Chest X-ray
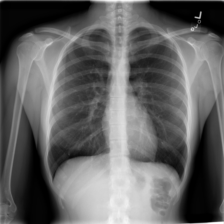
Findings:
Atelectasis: negative
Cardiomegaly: negative
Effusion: negative
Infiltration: negative
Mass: negative
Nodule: negative
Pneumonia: negative
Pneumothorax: negative
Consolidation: negative
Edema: negative
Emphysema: negative
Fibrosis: negative
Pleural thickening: negative
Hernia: negative